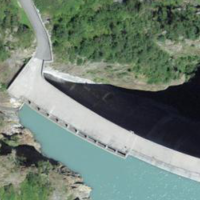
EUNIS habitat code: 55
Species observed at this site:
Phylloscopus collybita
Motacilla cinerea
Linaria cannabina
Cuculus canorus
Anthus spinoletta
Acrocephalus palustris
Prunella modularis
Tichodroma muraria
Pyrrhocorax graculus
Falco tinnunculus
Ptyonoprogne rupestris
Accipiter nisus